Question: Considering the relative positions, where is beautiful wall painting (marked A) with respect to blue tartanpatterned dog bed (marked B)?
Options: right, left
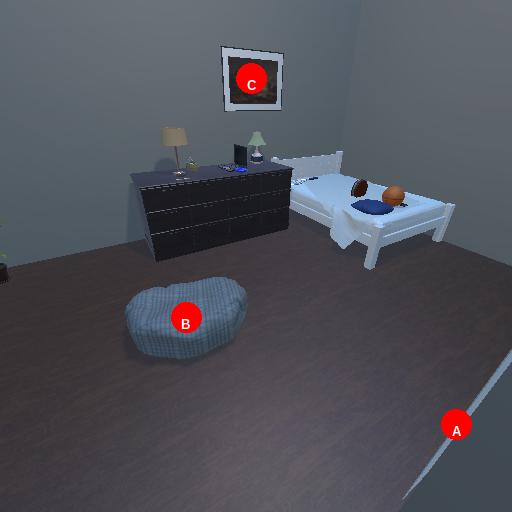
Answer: right